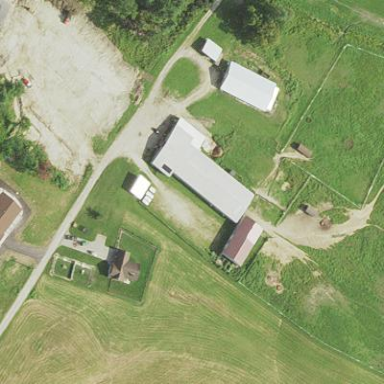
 located in sports hall on leisure land."